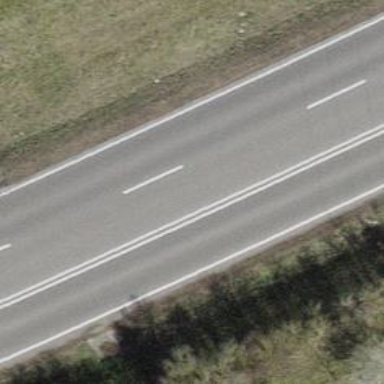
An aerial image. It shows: Asphalt trunk highway designated as motorroad.